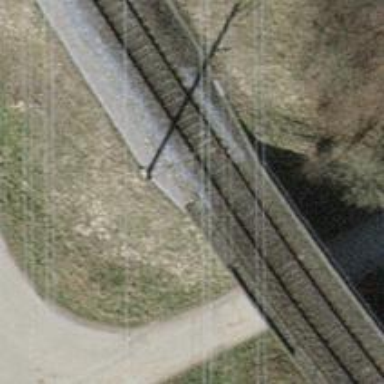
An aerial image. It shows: Bridge over railway with electrified contact lines.